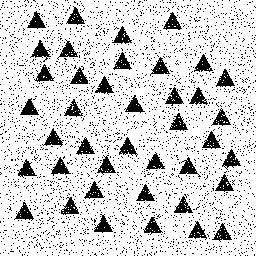
Squares: 0
Triangles: 40
Stars: 0
Total shapes: 40